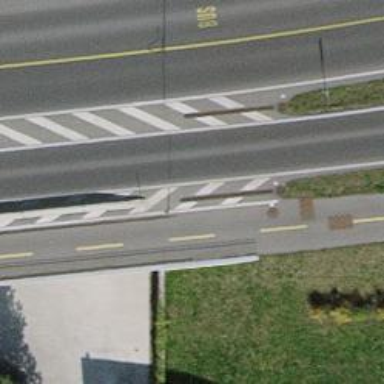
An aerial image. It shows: Asphalt bridge for both cyclists and pedestrians.